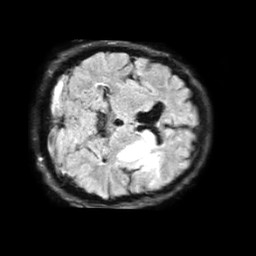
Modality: FLAIR
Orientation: axial
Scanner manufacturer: philips
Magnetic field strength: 1.5 T
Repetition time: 6 s
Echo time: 0.1026 s